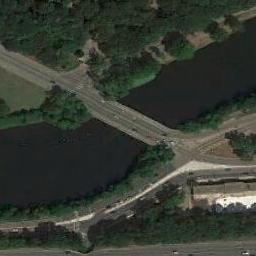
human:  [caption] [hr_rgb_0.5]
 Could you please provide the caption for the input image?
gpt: Most of the area the bridge crosses is forest .

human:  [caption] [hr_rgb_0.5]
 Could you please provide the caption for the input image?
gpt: A bridge built on a dark green river and dense green plants on both sides of the river .

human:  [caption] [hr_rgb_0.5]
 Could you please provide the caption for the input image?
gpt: A bridge that crosses the river bank and connects the green fields on both sides of the deep blue river .

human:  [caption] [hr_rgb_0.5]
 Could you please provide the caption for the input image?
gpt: There is a bridge over the river with many trees beside .

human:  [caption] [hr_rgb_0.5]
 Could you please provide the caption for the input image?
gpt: Many trees are around the bridge .